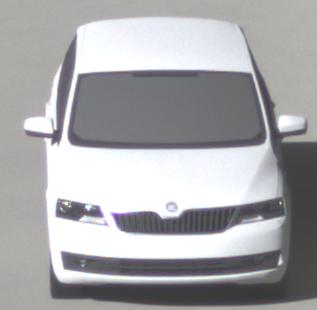
Make: Skoda
Model: Rapid Spaceback 1.2 TSI
Detailed model: Rapid Spaceback
Model produced from: 2013/10
Model produced until: 2015/04
Doors: 5
Color: white
Road condition: dry road
Daytime: midday
Contrast: high contrast